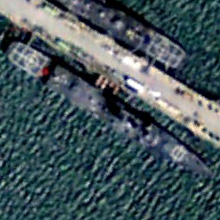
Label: cruiser